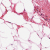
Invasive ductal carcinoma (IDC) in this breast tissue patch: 0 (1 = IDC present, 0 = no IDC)